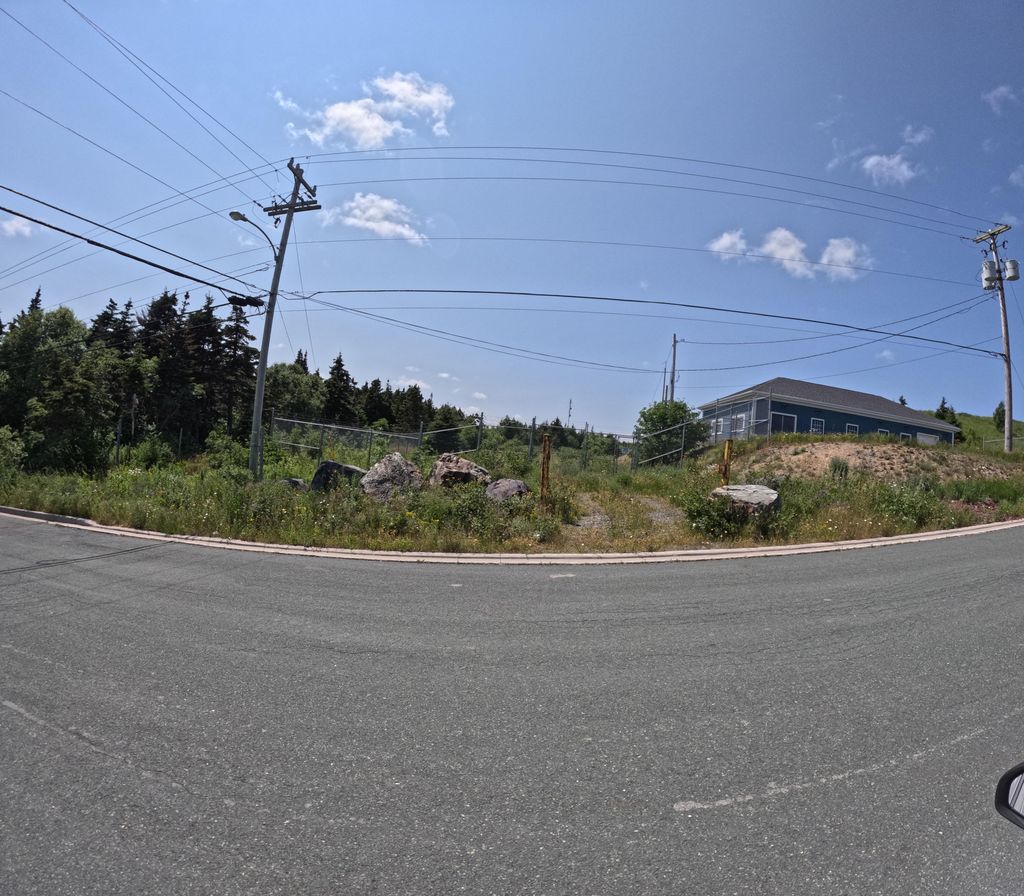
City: st_johns